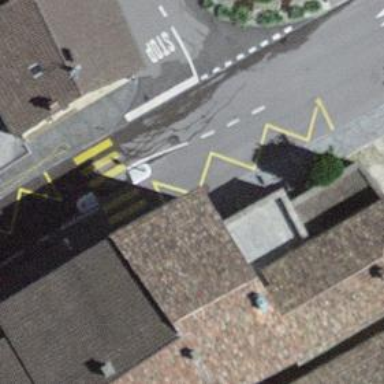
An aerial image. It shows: Bus stop with platform for public transport.